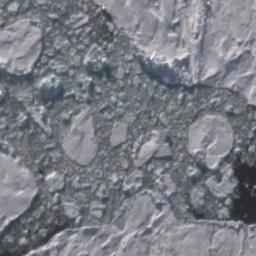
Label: sea_ice